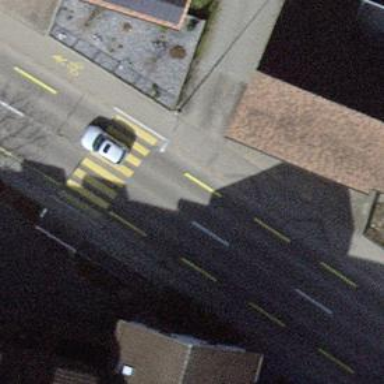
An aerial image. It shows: Bus stop with platform for public transport.